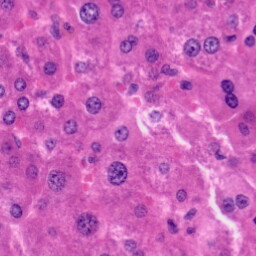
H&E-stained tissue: Liver